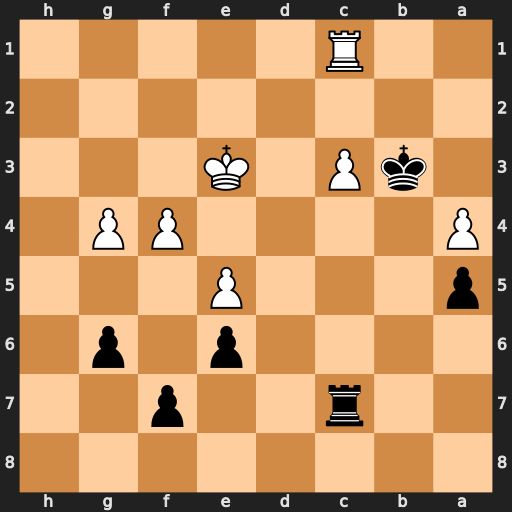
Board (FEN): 8/2r2p2/4p1p1/p3P3/P4PP1/1kP1K3/8/2R5
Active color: b
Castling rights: -
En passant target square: -
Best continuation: Rxc3+ Rxc3+ Kxc3